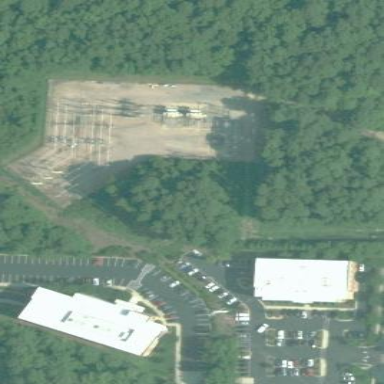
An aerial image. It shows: There is distribution substation enclosed by fence.